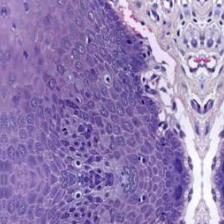
Diagnosis: Normal